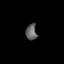
Tissue: lung
Cell type: Epithelial cells
Senescence score: 0.5793
Nuclear area (px): 178
Mean DAPI intensity: 96.5